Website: macys
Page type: gifting
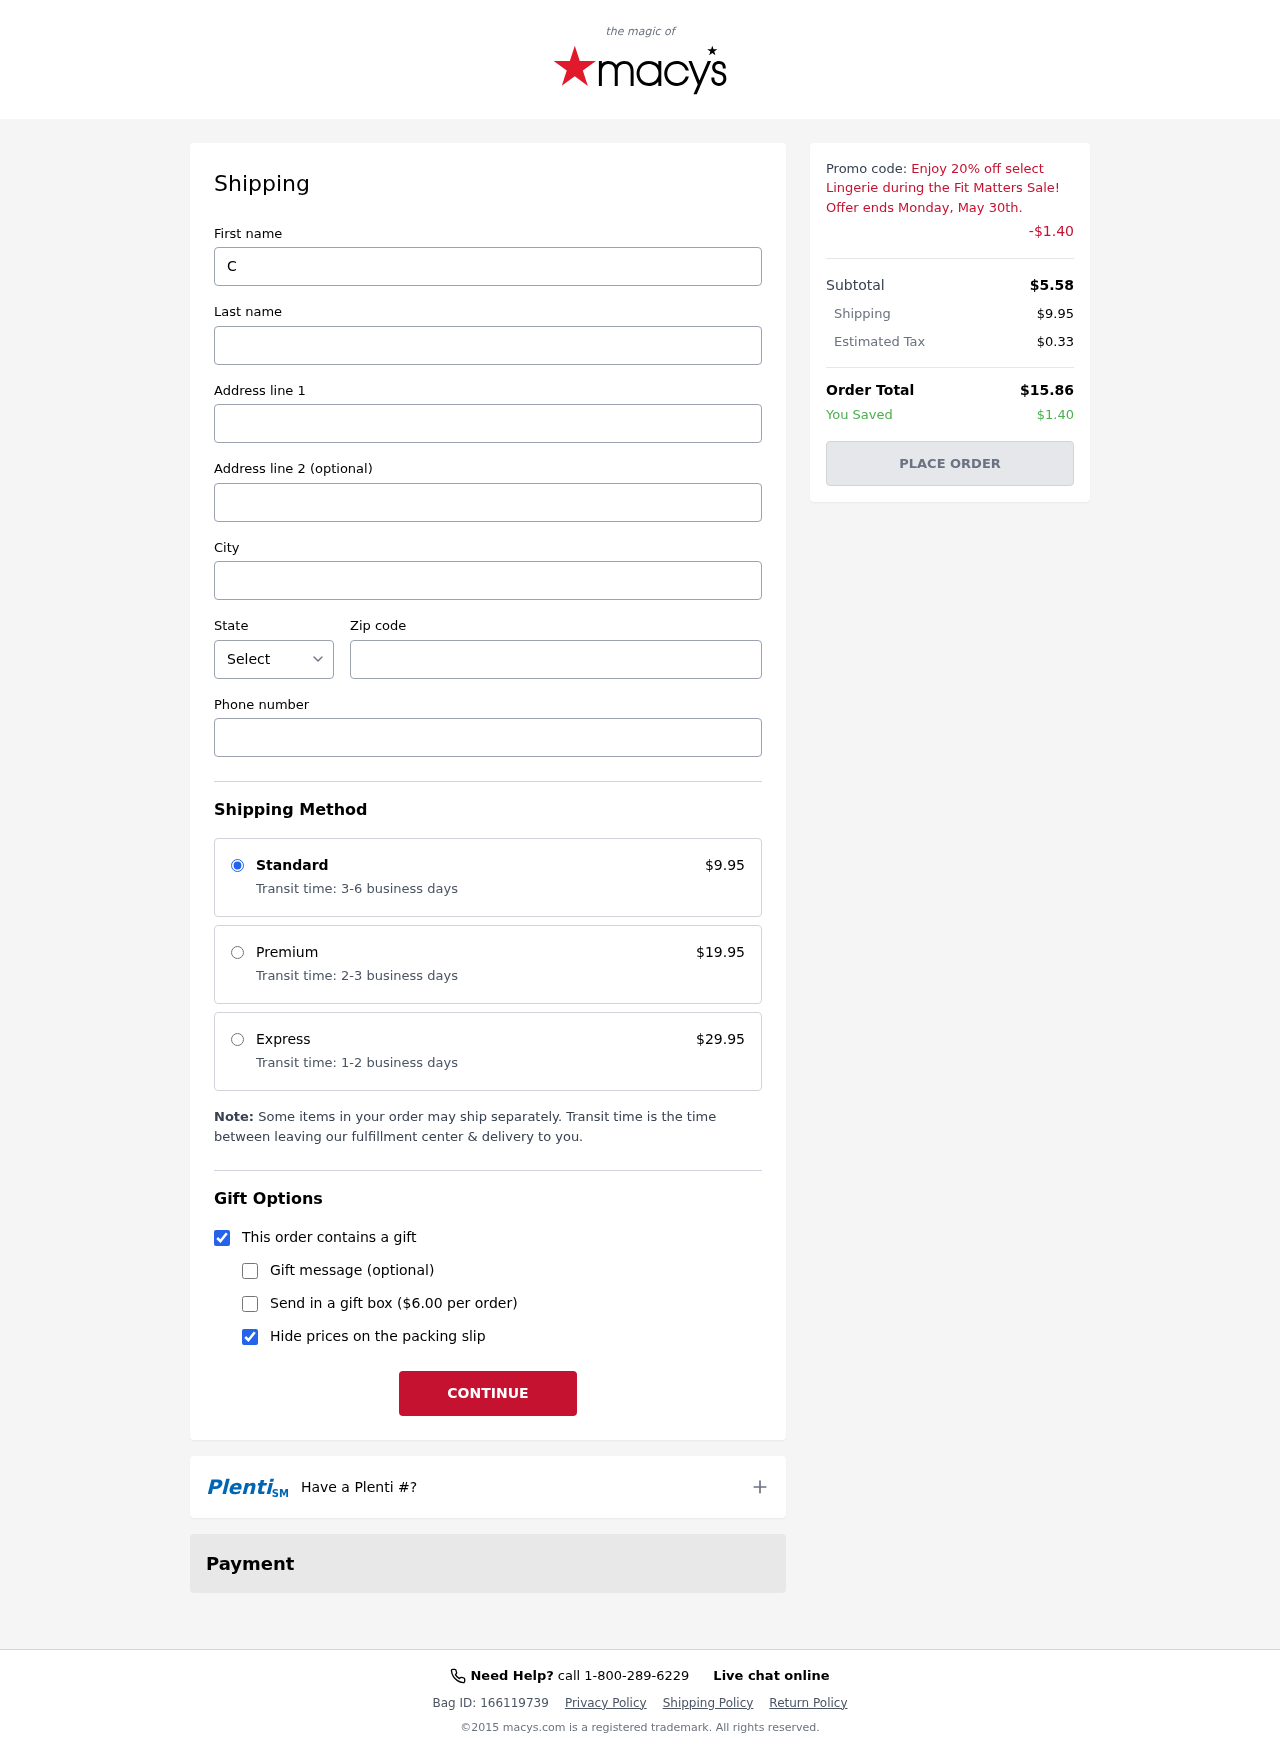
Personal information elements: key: PII_CITY
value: West Devintown
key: PII_FIRSTNAME
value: Connie
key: PII_LASTNAME
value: Peterson
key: PII_PHONE
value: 4679224331
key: PII_POSTCODE
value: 75203
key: PII_STATE_ABBR
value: KS
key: PII_STREET
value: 2112 Moore Mount
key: PII_STREET2
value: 109 Joshua Roads
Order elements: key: ORDER_SHIPPING_COST
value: $9.95
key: ORDER_DISCOUNT
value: -$1.40
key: ORDER_SUBTOTAL
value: $5.58
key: ORDER_TAX
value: $0.33
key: ORDER_TOTAL
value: $15.86
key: ORDER_SAVINGS
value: $1.40